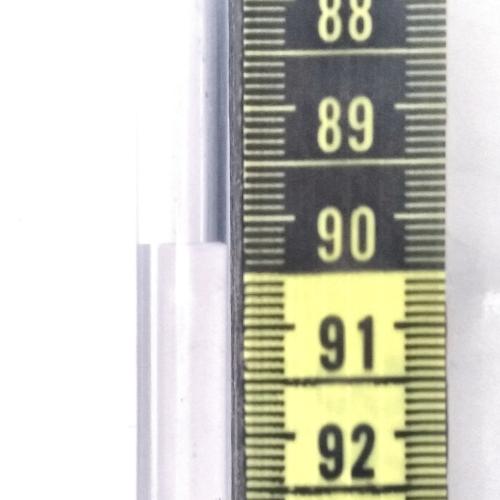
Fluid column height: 90.2 cm